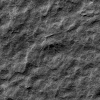
Atmospheric dust classification: not_dusty